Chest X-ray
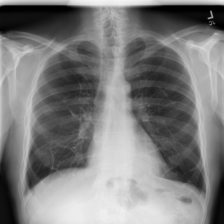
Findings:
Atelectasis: negative
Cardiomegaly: negative
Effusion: negative
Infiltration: negative
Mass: negative
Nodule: negative
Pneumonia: negative
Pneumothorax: negative
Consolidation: negative
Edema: negative
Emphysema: negative
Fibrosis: negative
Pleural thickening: negative
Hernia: negative